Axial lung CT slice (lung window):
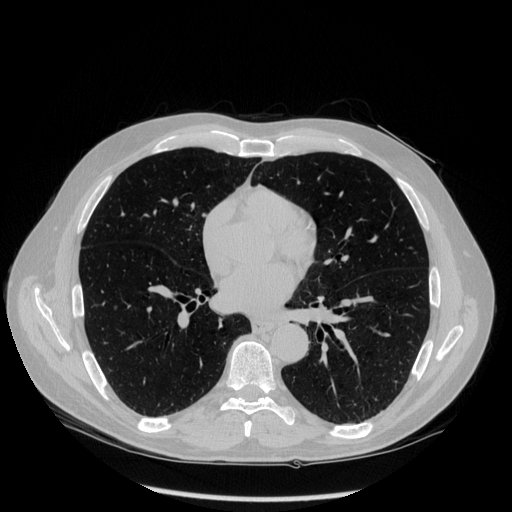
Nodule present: no